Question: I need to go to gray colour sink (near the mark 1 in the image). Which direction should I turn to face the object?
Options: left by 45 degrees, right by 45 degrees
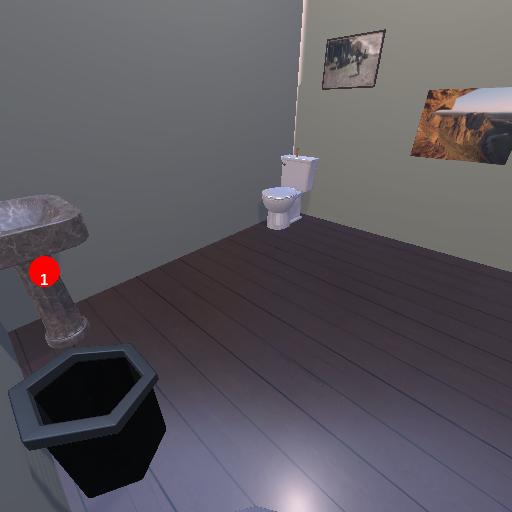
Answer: left by 45 degrees